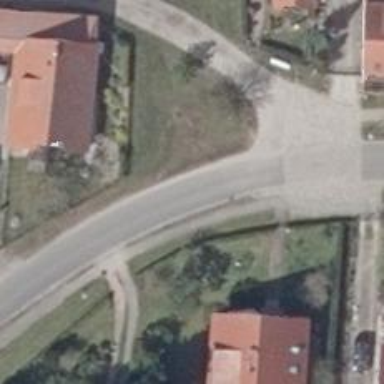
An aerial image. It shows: Asphalt road in residential area.